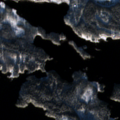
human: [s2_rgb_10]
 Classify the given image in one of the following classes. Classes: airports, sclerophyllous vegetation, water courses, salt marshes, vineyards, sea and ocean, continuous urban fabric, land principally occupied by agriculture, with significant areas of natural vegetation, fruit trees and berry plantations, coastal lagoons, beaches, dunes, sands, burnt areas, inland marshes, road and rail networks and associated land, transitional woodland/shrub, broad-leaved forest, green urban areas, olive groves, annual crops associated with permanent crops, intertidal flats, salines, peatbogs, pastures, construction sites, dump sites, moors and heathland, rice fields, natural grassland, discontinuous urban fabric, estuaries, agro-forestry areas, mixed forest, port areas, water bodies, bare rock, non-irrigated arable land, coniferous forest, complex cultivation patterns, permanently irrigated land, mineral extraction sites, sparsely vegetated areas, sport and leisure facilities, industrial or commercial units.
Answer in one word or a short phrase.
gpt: coniferous forest, mixed forest, transitional woodland/shrub, water bodies